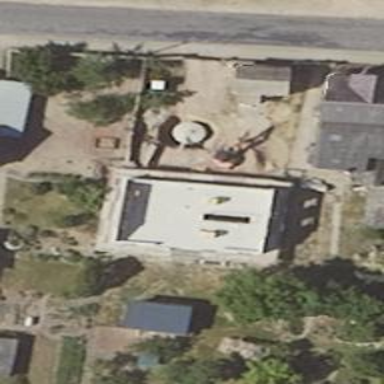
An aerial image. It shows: Shed.